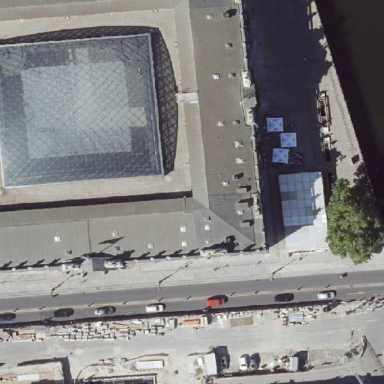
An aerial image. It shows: Building part with glass dome-shaped roof.